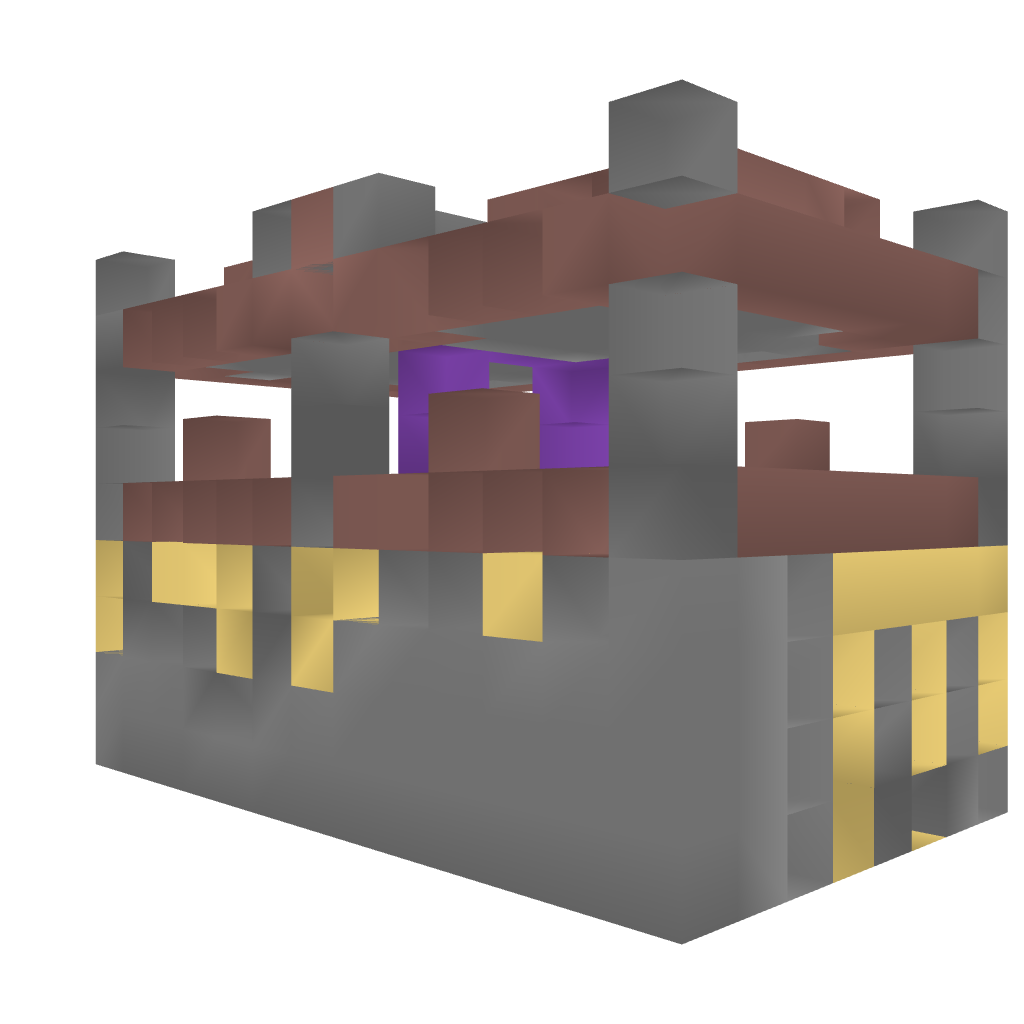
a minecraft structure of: Brick-Locked Nether Portal bad low quality